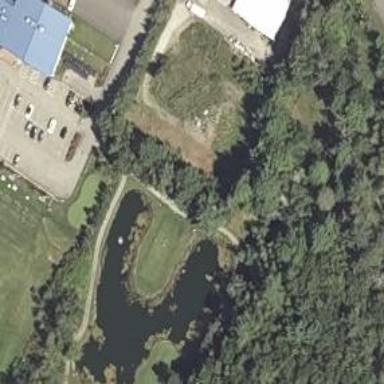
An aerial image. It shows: Service road used as golf cart path.